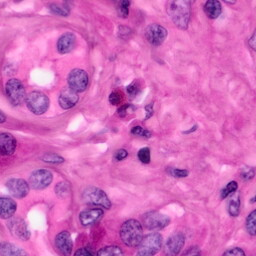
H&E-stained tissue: Pancreatic